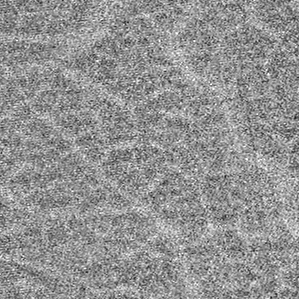
Label: frost